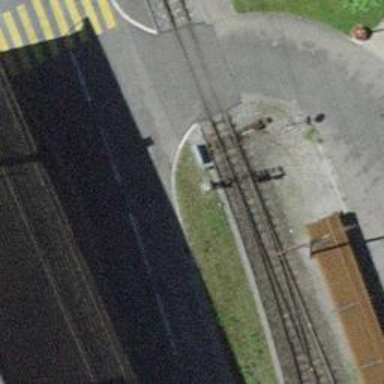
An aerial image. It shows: Narrow-gauge railway with 1 track. The tracks are electrified with contact line.